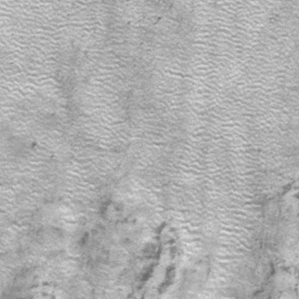
Label: frost